Question: How can I customize the TextView and position it there so that it only covers a selected part of the screen as in the link?

<URL>
<URL>
The snapshot is drawn using Paint. I have the x, y coordinates as well of the rectangle shown in the link but how can I do this with textView
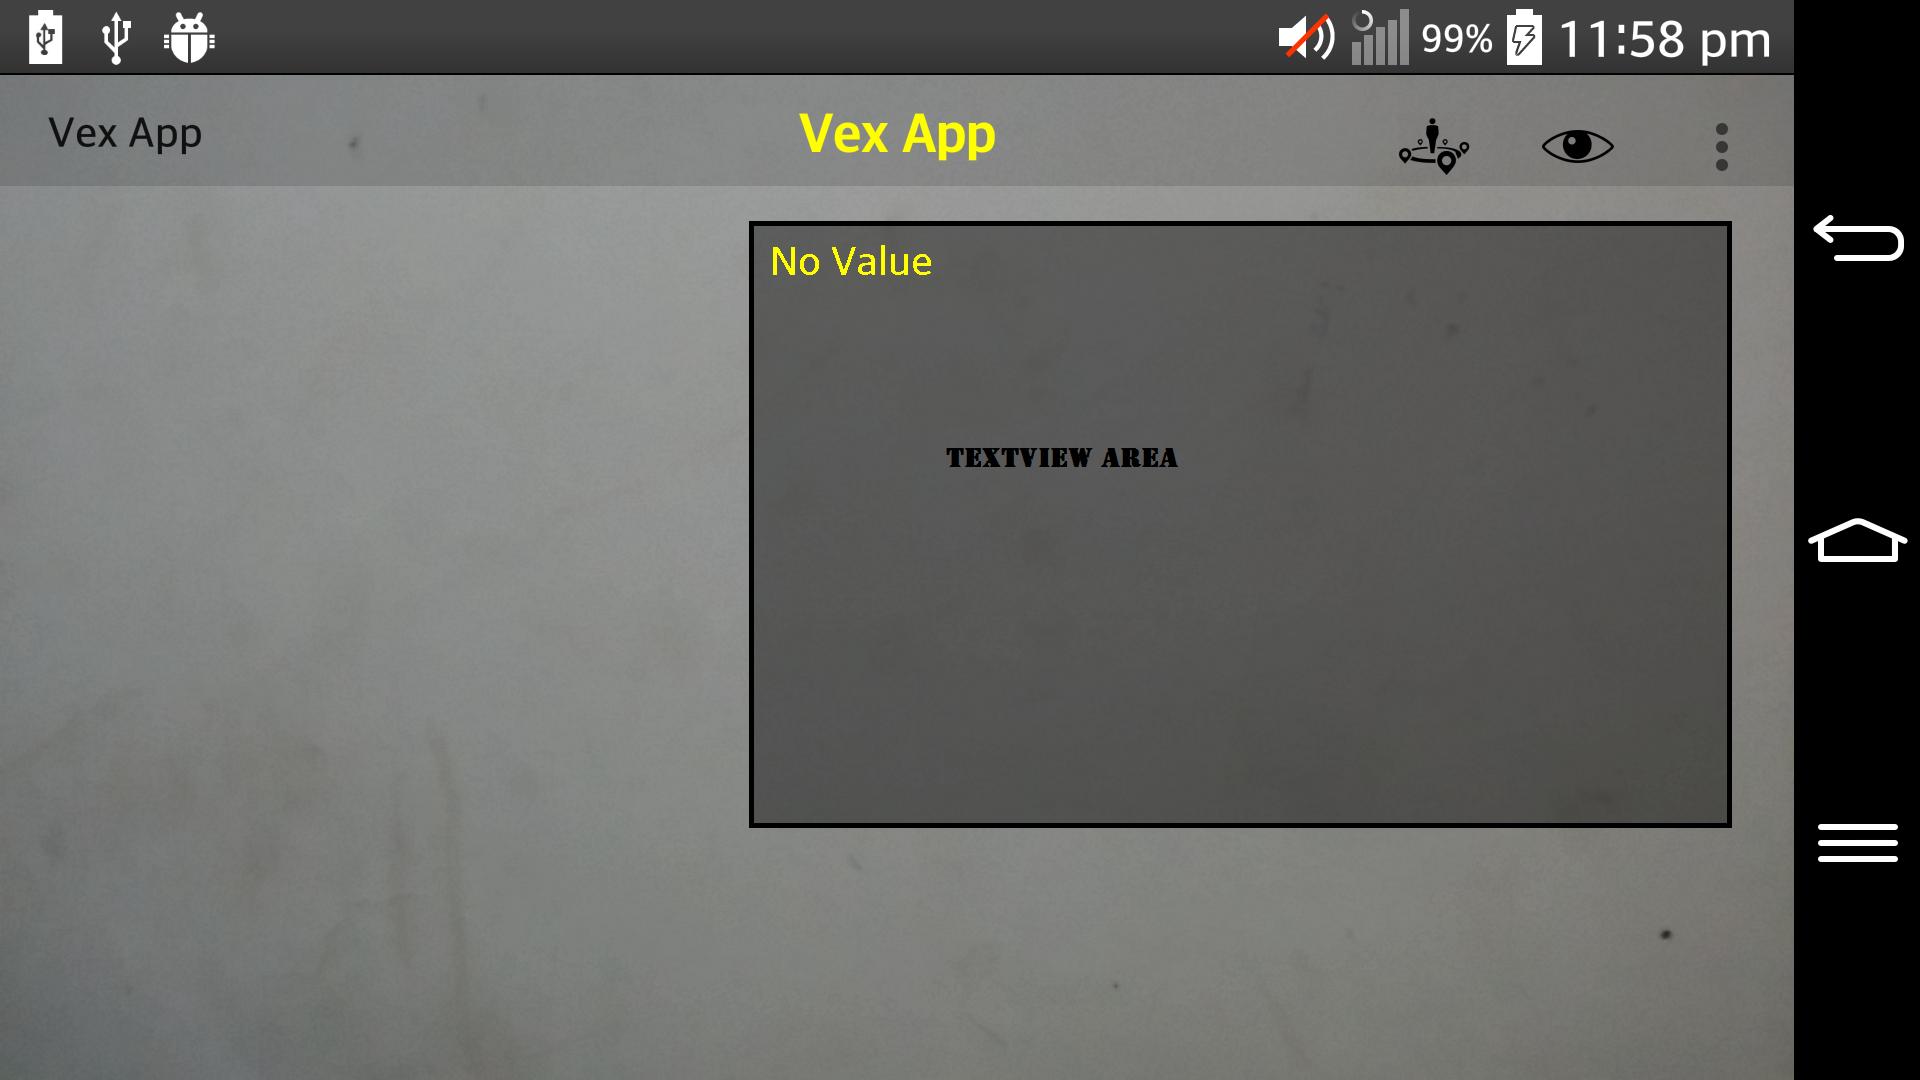
Answer: If I understood the question correctly, this should do it.
Give it a height and width using dp, then use "align" and then margin.
Example:
'''
<TextView android:text="@string/hello_world"
android:layout_width="150dp"
android:layout_height="100dp"
android:layout_alignParentTop="true"
android:layout_alignParentRight="true"
android:layout_alignParentEnd="true"
android:layout_marginRight="10dp"
android:layout_marginTop="10dp"/>
'''